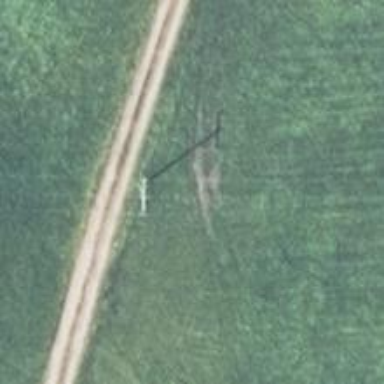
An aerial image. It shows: Power pole.